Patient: sex F, age 60
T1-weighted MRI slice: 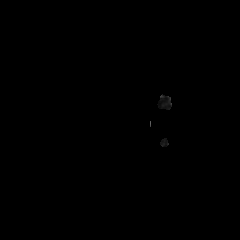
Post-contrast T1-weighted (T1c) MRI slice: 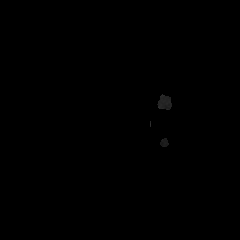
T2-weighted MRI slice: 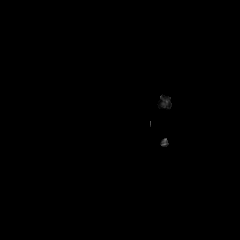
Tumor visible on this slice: no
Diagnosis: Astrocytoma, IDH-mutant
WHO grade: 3